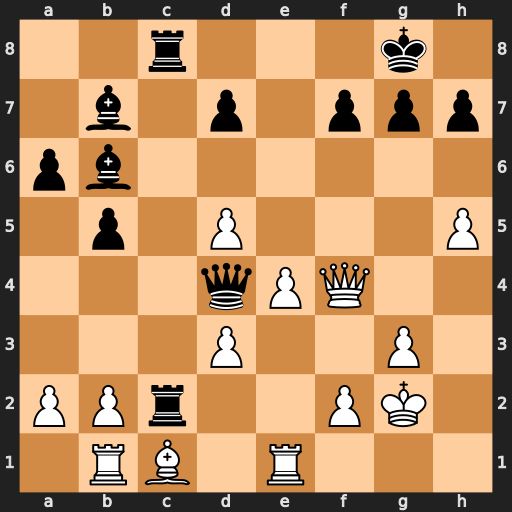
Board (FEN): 2r3k1/1b1p1ppp/pb6/1p1P3P/3qPQ2/3P2P1/PPr2PK1/1RB1R3
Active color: w
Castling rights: -
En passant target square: -
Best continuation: Be3 Qxd3 Bxb6